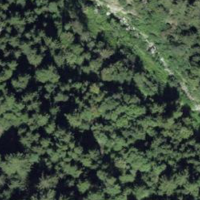
EUNIS habitat code: 43
Species observed at this site:
Petasites albus